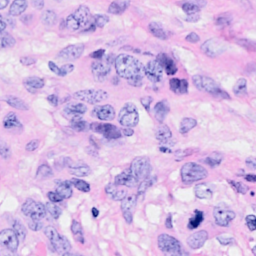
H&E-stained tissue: Breast